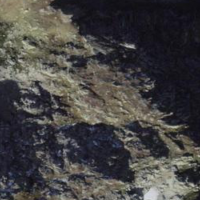
EUNIS habitat code: 26
Species observed at this site:
Rhododendron ferrugineum